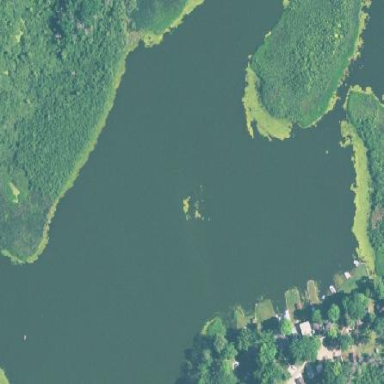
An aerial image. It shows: Beautiful lake surrounded by nature.